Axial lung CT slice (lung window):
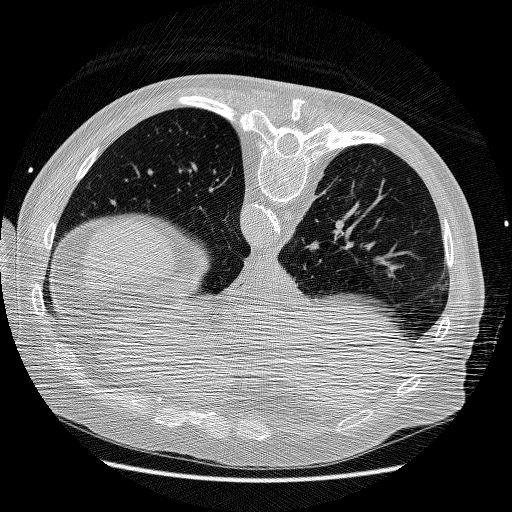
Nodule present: no